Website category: university
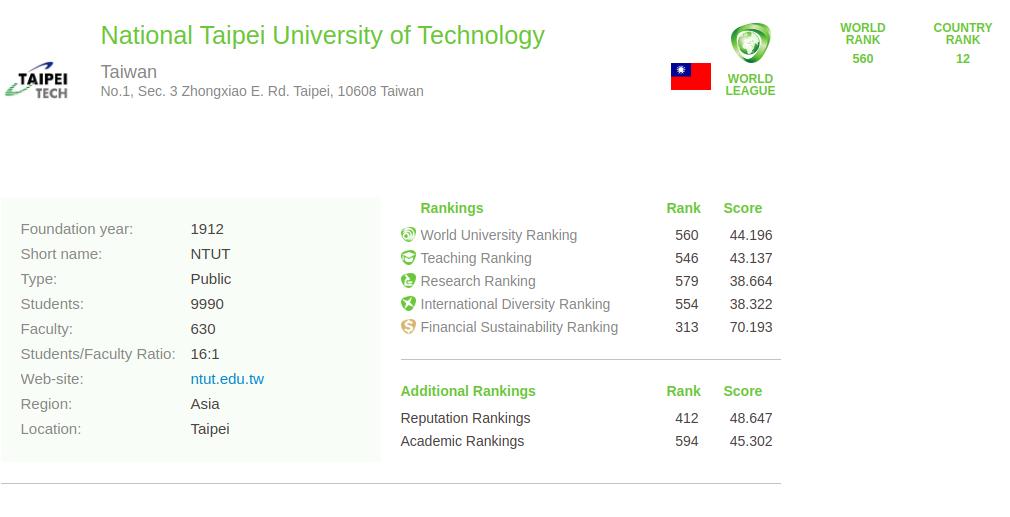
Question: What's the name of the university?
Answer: National Taipei University of Technology

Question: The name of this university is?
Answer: National Taipei University of Technology

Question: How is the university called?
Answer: National Taipei University of Technology

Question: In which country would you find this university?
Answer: Taiwan

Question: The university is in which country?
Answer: Taiwan

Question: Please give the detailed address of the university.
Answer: No.1, Sec. 3 Zhongxiao E. Rd. Taipei, 10608 Taiwan

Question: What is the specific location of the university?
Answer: No.1, Sec. 3 Zhongxiao E. Rd. Taipei, 10608 Taiwan

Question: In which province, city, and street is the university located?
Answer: No.1, Sec. 3 Zhongxiao E. Rd. Taipei, 10608 Taiwan

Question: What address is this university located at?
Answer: No.1, Sec. 3 Zhongxiao E. Rd. Taipei, 10608 Taiwan

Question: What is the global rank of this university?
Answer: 560

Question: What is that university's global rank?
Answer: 560

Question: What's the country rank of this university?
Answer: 12

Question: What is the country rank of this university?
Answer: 12

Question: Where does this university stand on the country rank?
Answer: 12

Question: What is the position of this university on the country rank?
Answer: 12

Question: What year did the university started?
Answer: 1912

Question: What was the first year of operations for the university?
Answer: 1912

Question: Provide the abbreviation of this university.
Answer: NTUT

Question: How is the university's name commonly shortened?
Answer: NTUT

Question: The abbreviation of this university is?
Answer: NTUT

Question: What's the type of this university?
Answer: Public

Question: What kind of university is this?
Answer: Public

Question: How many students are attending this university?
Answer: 9990

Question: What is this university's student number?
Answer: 9990

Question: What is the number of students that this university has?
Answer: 9990

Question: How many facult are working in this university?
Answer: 630

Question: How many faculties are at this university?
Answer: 630

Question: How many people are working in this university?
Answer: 630

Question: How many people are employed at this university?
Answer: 630

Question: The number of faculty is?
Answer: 630

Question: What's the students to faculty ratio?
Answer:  16 : 1

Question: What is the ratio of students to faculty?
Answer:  16 : 1

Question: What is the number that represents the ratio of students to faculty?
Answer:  16 : 1

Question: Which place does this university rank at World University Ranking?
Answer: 560

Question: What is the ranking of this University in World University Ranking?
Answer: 560

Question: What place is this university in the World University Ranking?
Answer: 560

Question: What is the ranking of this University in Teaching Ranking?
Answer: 546

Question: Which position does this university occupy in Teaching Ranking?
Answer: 546

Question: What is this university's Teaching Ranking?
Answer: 546

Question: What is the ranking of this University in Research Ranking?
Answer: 579

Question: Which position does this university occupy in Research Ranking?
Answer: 579

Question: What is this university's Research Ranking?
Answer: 579

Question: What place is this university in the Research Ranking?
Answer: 579

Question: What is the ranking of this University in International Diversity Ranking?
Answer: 554

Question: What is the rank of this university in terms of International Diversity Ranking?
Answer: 554

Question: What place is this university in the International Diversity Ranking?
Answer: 554

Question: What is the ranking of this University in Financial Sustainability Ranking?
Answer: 313

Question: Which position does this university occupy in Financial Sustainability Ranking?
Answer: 313

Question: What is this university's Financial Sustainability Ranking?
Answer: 313

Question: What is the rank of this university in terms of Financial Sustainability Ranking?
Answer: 313

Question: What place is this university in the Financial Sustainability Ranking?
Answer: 313

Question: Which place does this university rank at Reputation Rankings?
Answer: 412

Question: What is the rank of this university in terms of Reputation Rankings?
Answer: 412

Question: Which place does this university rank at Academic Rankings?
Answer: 594

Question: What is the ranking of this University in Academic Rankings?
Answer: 594

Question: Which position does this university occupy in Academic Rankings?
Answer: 594

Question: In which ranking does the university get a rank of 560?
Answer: World University Ranking

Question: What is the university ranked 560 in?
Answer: World University Ranking

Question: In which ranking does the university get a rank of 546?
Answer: Teaching Ranking

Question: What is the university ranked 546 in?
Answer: Teaching Ranking

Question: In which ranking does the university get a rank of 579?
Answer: Research Ranking

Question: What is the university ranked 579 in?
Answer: Research Ranking

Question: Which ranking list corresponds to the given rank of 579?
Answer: Research Ranking

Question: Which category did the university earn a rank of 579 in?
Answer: Research Ranking